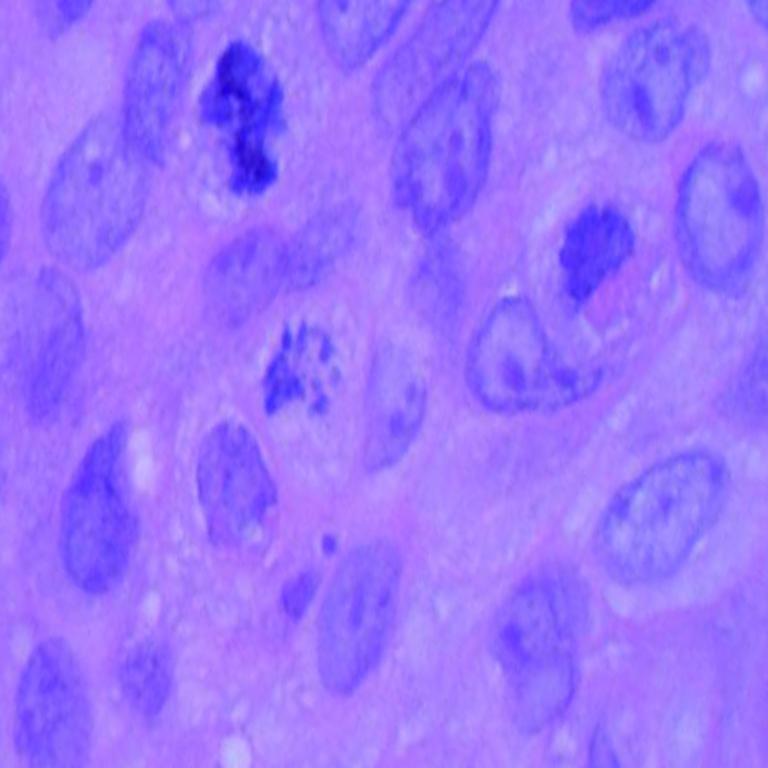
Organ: lung
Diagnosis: squamous carcinomas